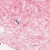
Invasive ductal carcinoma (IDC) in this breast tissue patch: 0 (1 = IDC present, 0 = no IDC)